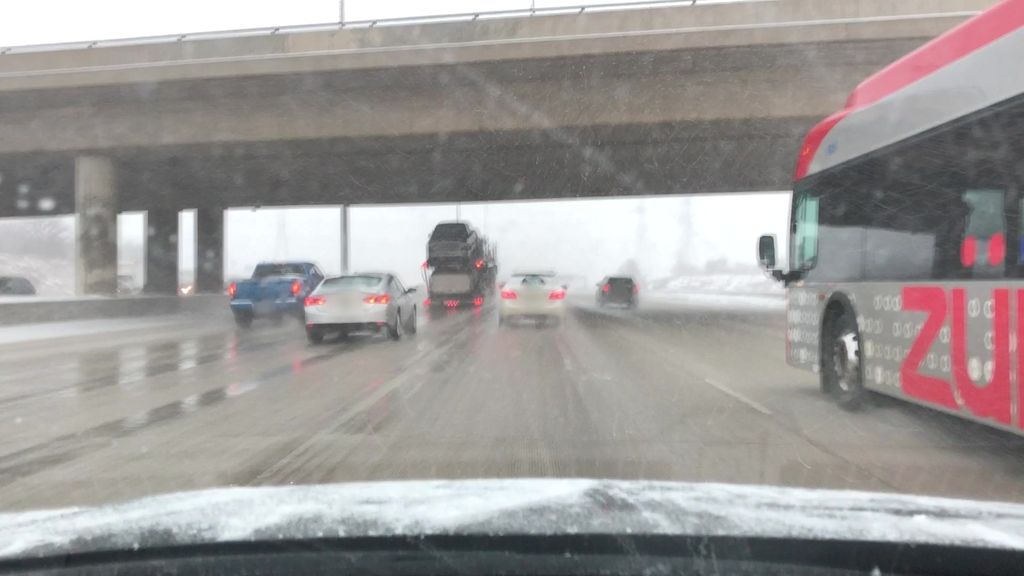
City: toronto